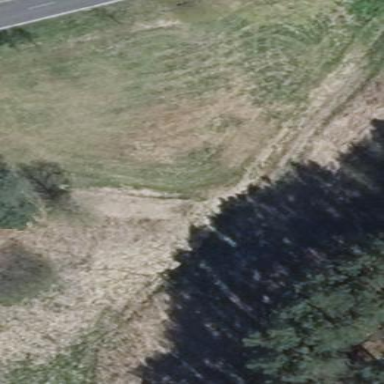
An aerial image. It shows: Wet meadow area designated for land use. It is type of wetland with lush meadow vegetation.